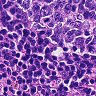
Metastatic tissue present: no